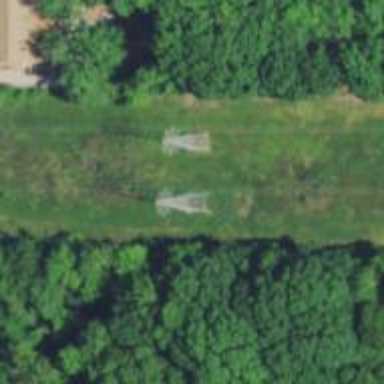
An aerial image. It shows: Lattice structure tower.